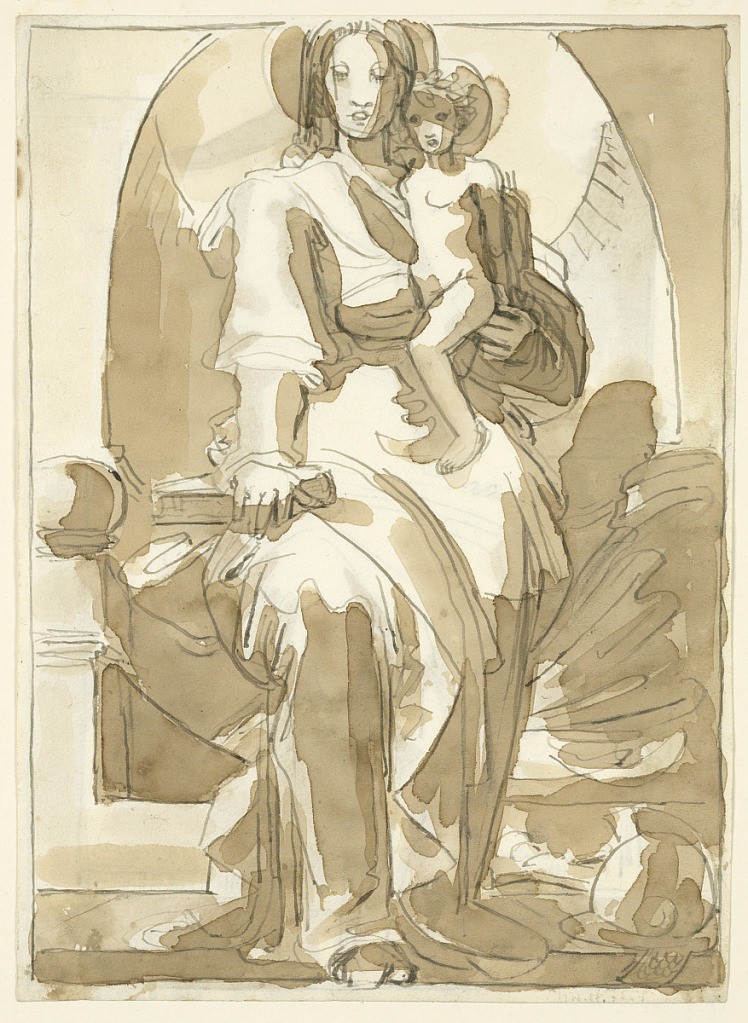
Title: The Virgin With the Child
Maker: Fortunato Duranti, Italian, 1787 - 1863
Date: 1820-1850
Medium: Brush and brown watercolor on paper
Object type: Drawing
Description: A: The Virgin stands in front of a high and large throne, the seat of which is covered with a cloth. She is seen from the front, carrying in her right arm the Child, and in her left lowered hand a book. B: The motif of the group is variated, in opposite direction. The Child puts his right arm around the neck of the Virgin. Below, at right, a helmet. The background is shaped like a niche, the upper part of which is like the sun with rays. Framing line.